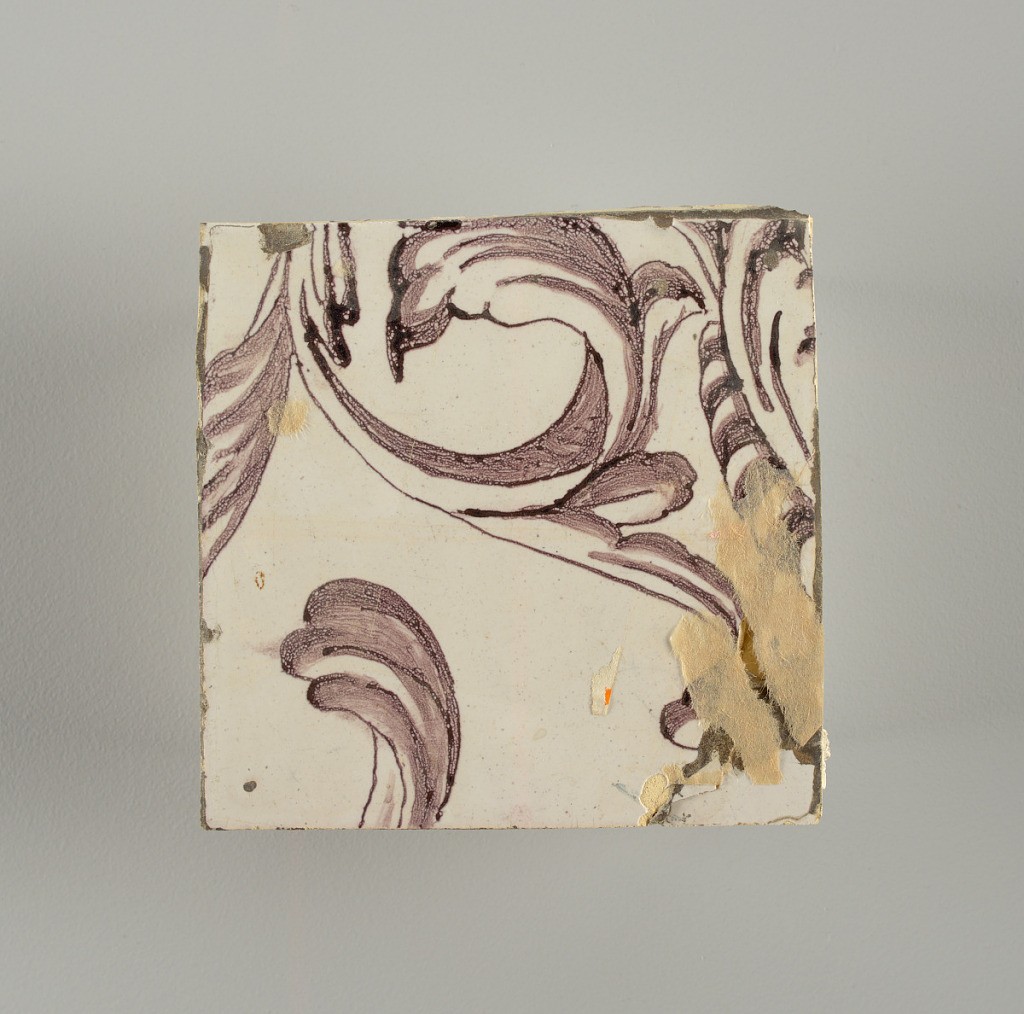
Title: Wall facing
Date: ca. 1725
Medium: Tin-glazed earthenware, underglaze
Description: Horizontal rectangle.  Thirty-seven tiles wide and twenty-one high with opening for door or window nineteen and one-half tiles high and twelve wide.  To left and right of opening, centered canopy above. Left, woman representing Hope, right, a sculputure urn.  Centered above opening, a mascaron.  Arabesque design of foliage.